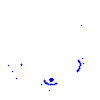
Particle: proton